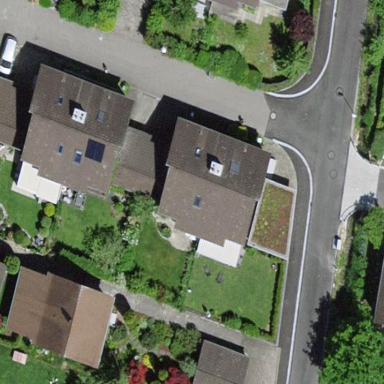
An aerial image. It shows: Semidetached house.